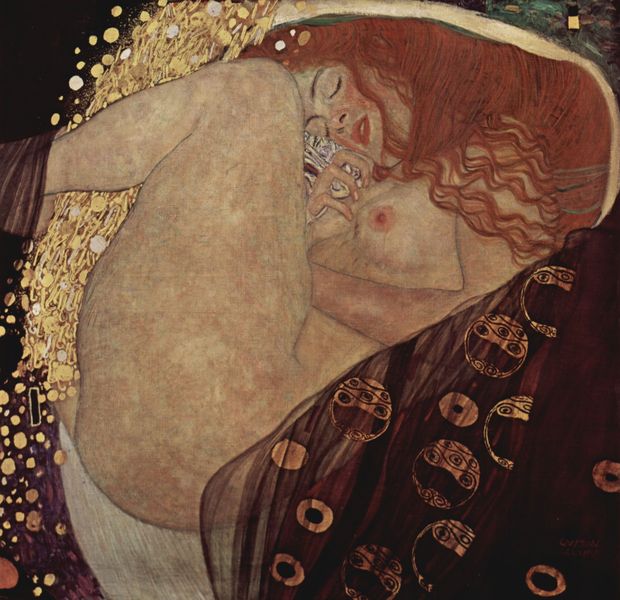
Titel: Danae
Künstler: Gustav Klimt
Standort: Graz
Institution: Privatsammlung
Schlagwörter: akt, gemälde, hand, haut, körper, nackt, schatten, schlaf, umhang, weiß, grün, mädchen, braun, brust, busen, finger, frau, haar, hell, kleid, licht, mund, nase, schwarz, rot, schleier, tuch, muster, ornament, symbolismus, jung, arm, augen, gesicht, inkarnat, lang, porträt, öl, gewand, gold, haare, stoff, decke, augenbrauen, lippen, locken, rosa, seide, rund, beine, bein, brüste, wangen, kuss, kauern, liegen, schlafen, schlafend, haltung, tüll, fläche, formen, violett, jugendstil, weiblich, brauen, dekor, strumpf, bauch, nackte, brustwarze, brustwarzen, erotik, knie, liegend, oberschenkel, schenkel, wade, klimt, lider, regen, punkte, fleisch, rothaarig, penis, fuss, vergoldet, glitzer, arsch, popo, traum, kreise, krallen, schuh, mythologie, augenlider, geschlossene augen, maserung, zähne, rote haare, versunken, zeus, lust, brus, durchsichtig, wien, sexy, verdreht, gustav, eingerollt, quadrat, sezession, secession, offener mund, paul klee, unschuld, bei, nude, gekrümmt, kompakt, zusammengerollt, münzen, rotes haar, intim, nippel, titten, goldregen, after, angezogen, gustav klimt, embryo, embryonal, anus, taler, roter stoff, goldmünzen, danae, bain, beischalf, chinz, embryonale haltung, goldquadrat, zusammengekauert, gelocktes haar, augen geschlosse, po, wixxe, jamd, angewinkeltes knie